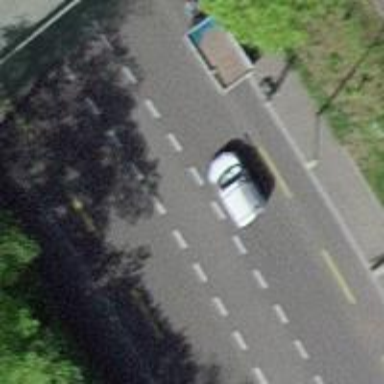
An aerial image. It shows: Primary highway with asphalt surface and lanes for cycling on both sides.